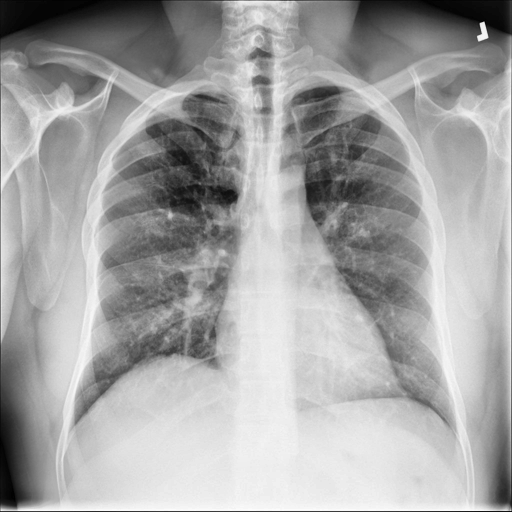
Finding: NORMAL